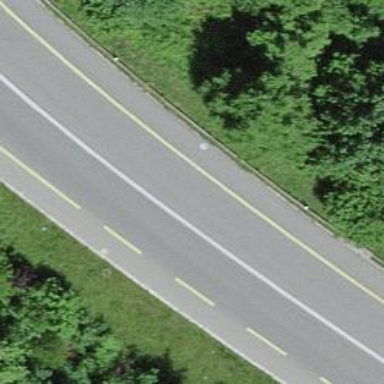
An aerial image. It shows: Secondary road with asphalt surface. It features shared lane for cyclists.